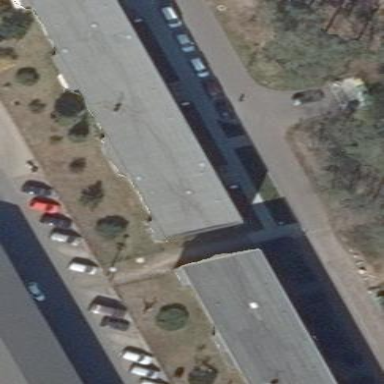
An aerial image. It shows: Apartment building with flat roof.